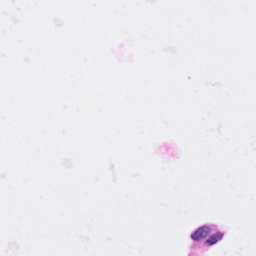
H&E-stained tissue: Breast